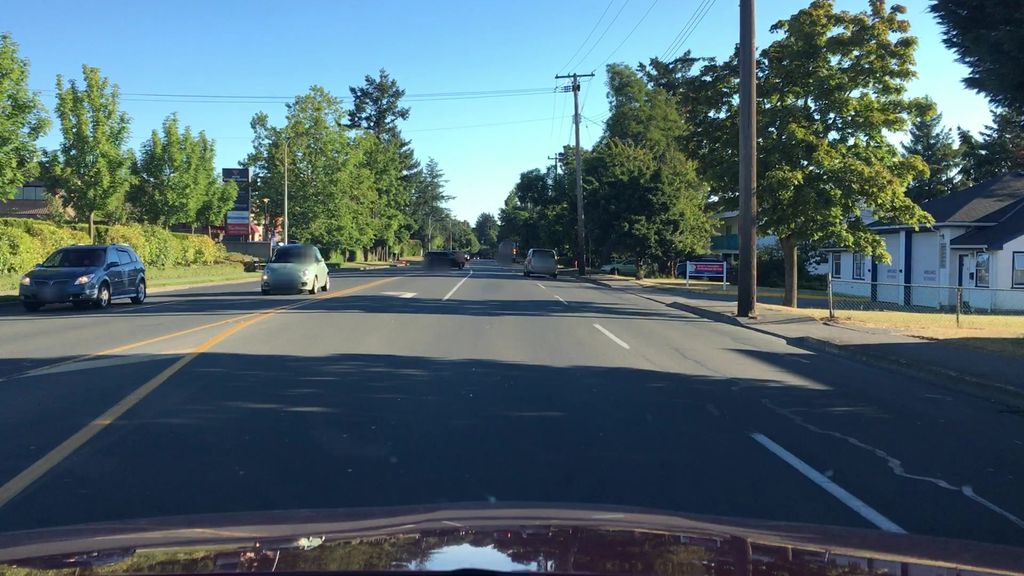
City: victoria